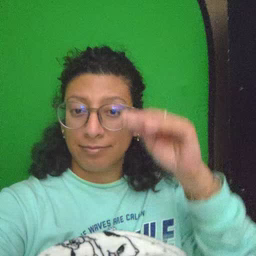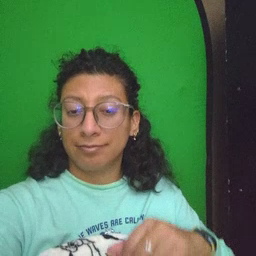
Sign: find